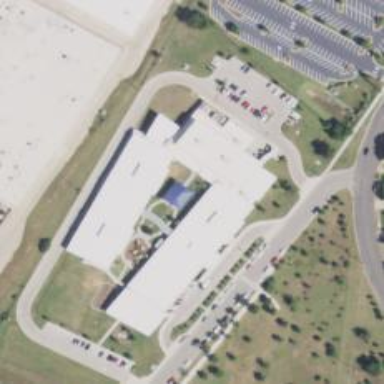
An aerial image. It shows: Kindergarten building.